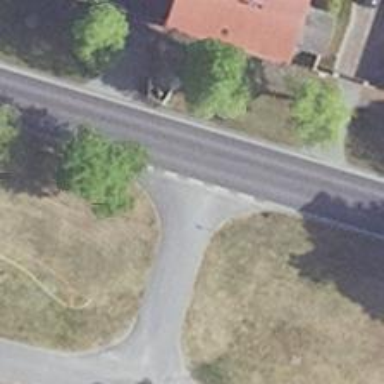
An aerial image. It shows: Paved driveway serving as service road.